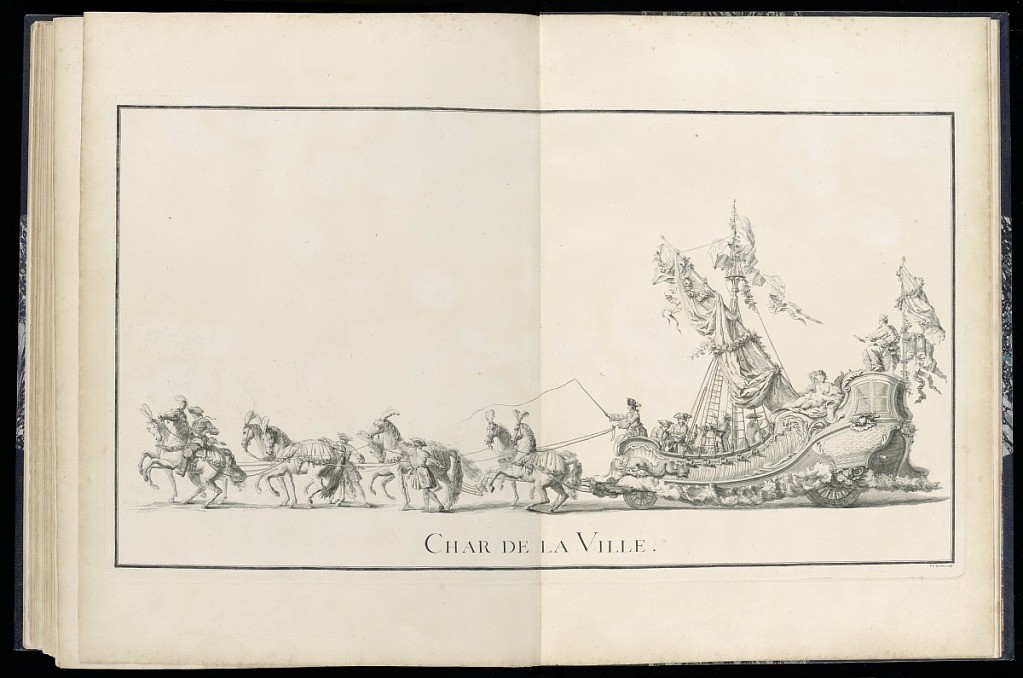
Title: Char de la Ville
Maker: Pierre François Tardieu, French, 1711–1771
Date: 1751
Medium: Engraving on laid paper
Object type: Bound print
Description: Chariot drawn by eight horses. The chariot is in the shape of a boat with waves along the bottom edge, canons emerging from gun ports, and a tall mast. Toward the back of the ship are nereids (sea nymphs), and at very back an enthroned female embodiment of the city, wearing a mural crown.